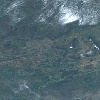
Label: land